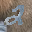
Label: 2